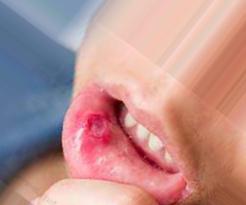
Condition: Mouth Ulcer